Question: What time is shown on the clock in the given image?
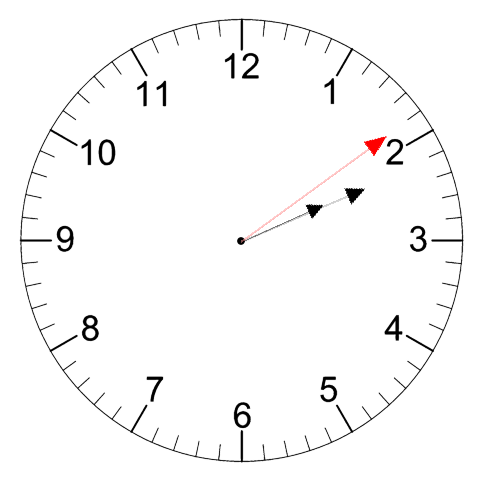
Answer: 02:11:09